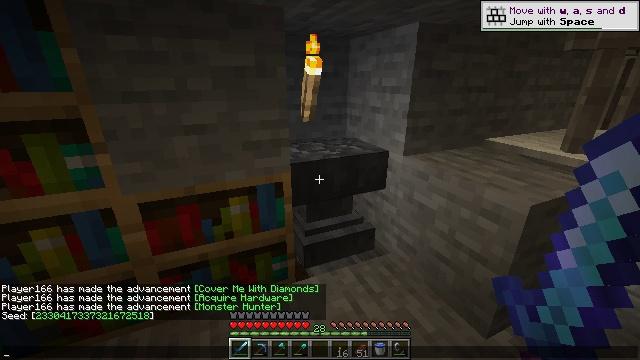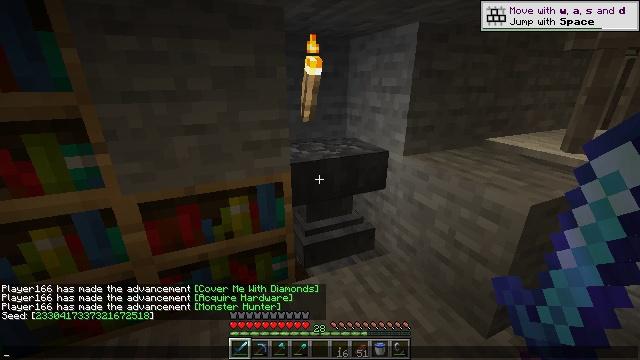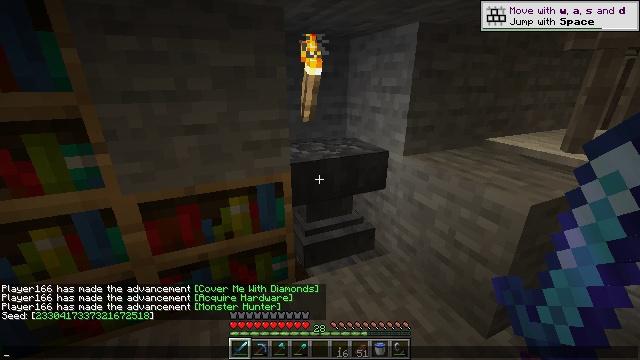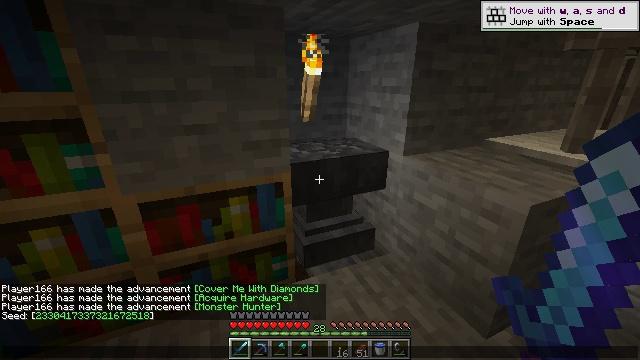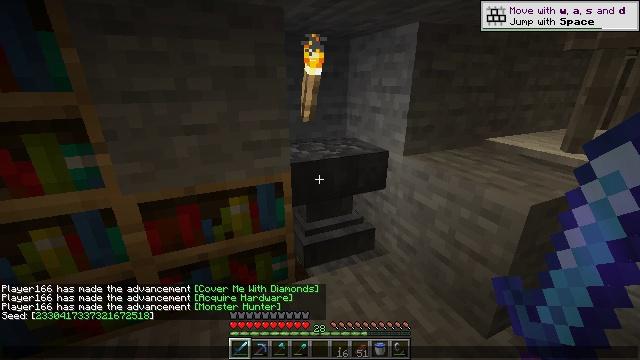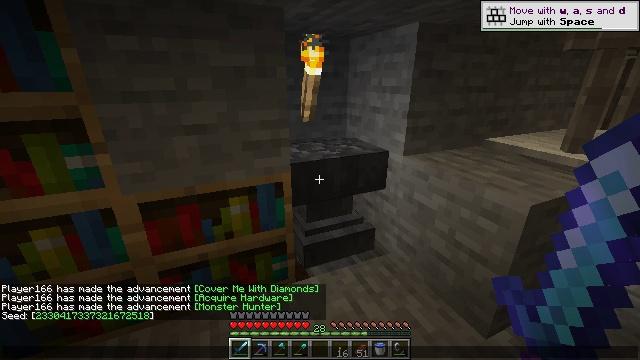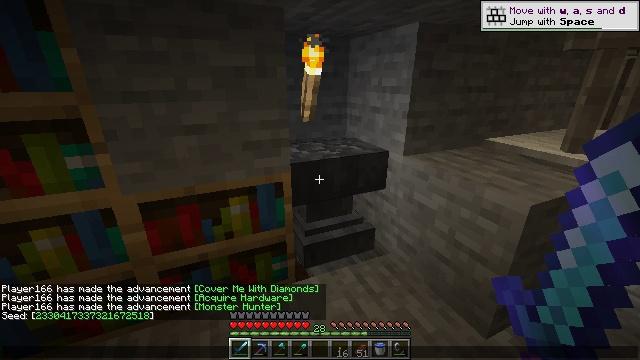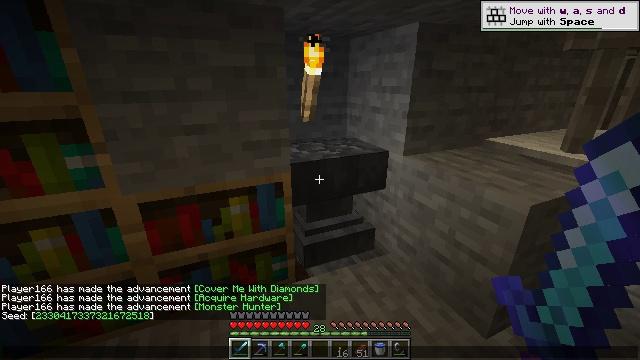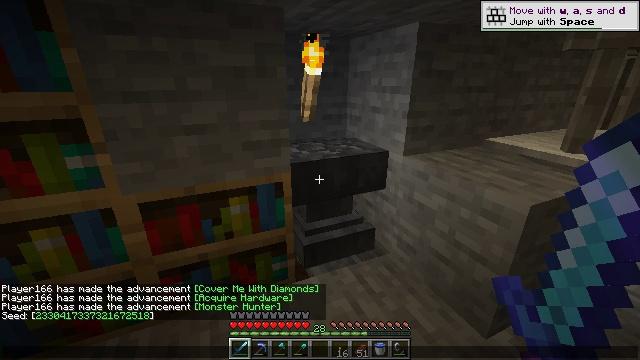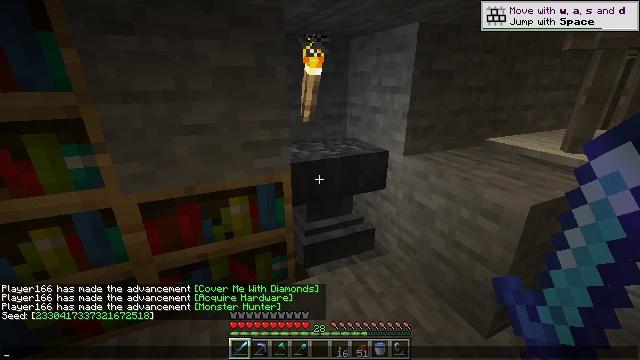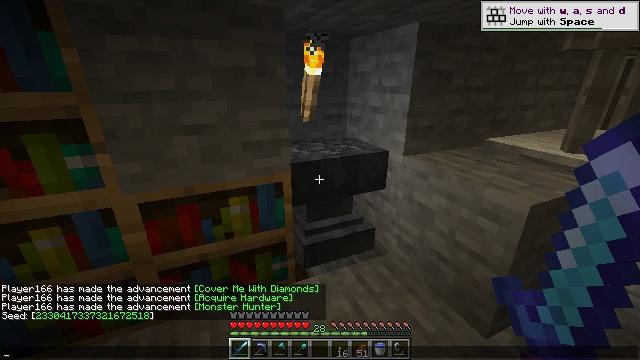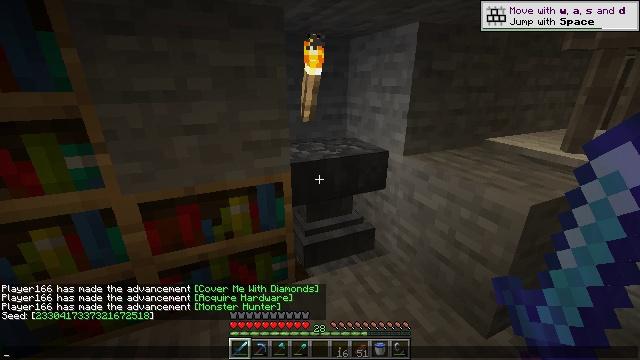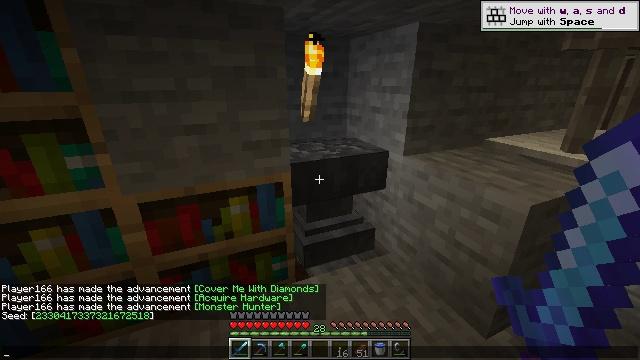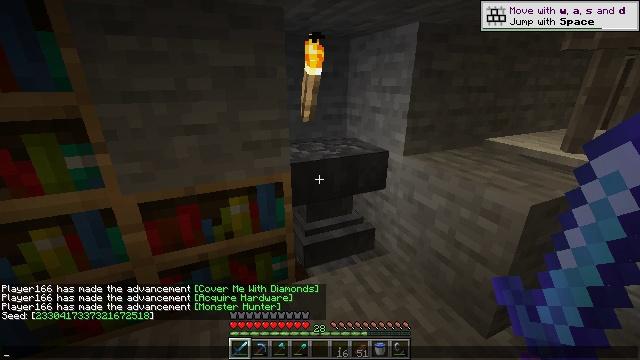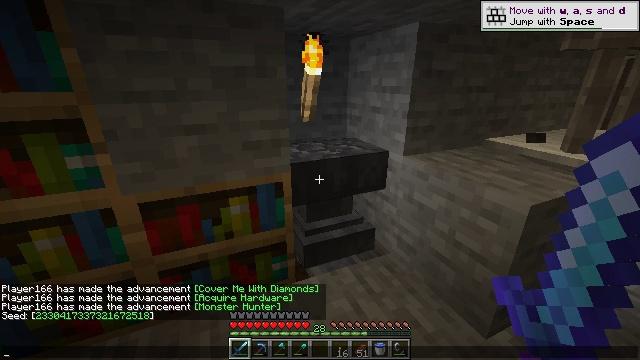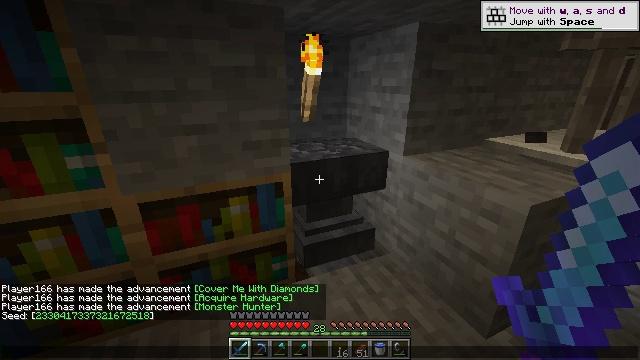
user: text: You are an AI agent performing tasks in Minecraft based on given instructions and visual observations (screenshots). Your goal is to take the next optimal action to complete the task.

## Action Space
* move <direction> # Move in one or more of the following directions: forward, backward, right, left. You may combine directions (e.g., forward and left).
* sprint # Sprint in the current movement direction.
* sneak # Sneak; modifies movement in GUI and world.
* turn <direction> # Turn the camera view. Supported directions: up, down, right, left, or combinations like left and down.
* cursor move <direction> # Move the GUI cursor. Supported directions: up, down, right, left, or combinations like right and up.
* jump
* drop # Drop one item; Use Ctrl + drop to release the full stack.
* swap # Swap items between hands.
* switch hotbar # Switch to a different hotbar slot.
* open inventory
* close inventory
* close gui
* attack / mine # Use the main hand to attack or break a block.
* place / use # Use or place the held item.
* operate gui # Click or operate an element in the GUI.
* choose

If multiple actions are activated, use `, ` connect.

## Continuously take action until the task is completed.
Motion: motion action
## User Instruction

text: Kill mobs.
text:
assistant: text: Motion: no_op
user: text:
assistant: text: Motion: no_op
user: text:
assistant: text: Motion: no_op
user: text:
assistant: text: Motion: no_op
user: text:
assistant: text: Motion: no_op
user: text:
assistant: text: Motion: no_op
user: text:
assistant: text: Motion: no_op
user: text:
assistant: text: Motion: no_op
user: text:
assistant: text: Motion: no_op
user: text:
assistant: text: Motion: no_op
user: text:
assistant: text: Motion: no_op
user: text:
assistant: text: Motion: no_op
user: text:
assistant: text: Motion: no_op
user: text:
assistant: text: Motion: no_op
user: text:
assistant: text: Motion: no_op
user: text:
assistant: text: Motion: no_op
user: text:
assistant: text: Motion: no_op
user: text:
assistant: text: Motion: no_op
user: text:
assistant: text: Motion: no_op
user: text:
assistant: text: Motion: no_op
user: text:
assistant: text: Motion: no_op
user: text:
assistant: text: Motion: no_op
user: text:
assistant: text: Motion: no_op
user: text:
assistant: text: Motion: no_op
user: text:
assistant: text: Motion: no_op
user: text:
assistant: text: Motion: no_op
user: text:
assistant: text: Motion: no_op
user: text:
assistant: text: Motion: no_op
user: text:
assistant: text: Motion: no_op
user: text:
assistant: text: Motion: no_op